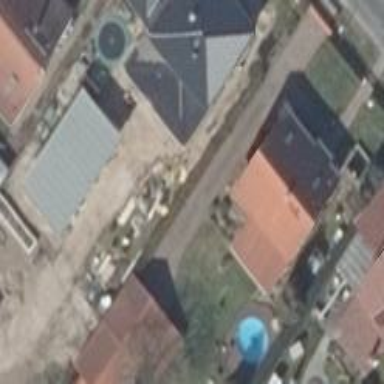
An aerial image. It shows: Detached building.